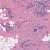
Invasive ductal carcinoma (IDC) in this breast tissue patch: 1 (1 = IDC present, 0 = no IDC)